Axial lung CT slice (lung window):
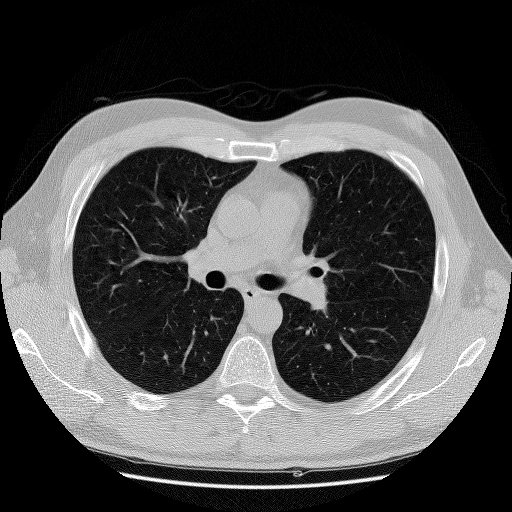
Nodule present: no